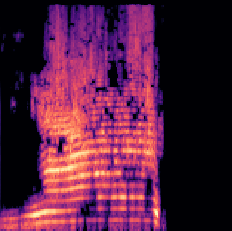
Sound class: Cow